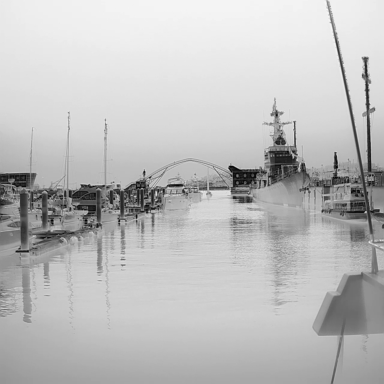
There are nine objects shown in the infrared image, including four sailboats, three canoes, a warship, and a container_ship.